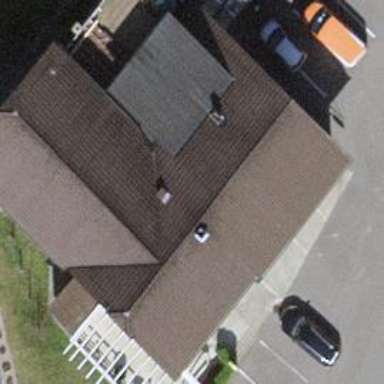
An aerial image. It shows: Restaurant.